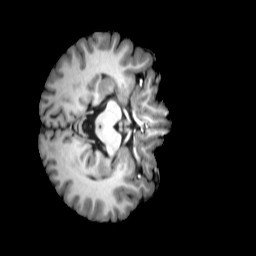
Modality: T1w
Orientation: axial
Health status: ill
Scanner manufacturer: siemens
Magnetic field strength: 3 T
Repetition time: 2 s
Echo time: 0.00303 s